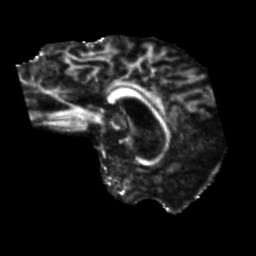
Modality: FA
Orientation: sagittal
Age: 67
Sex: male
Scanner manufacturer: siemens
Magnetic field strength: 3 T
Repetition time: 5.25 s
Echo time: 0.08 s